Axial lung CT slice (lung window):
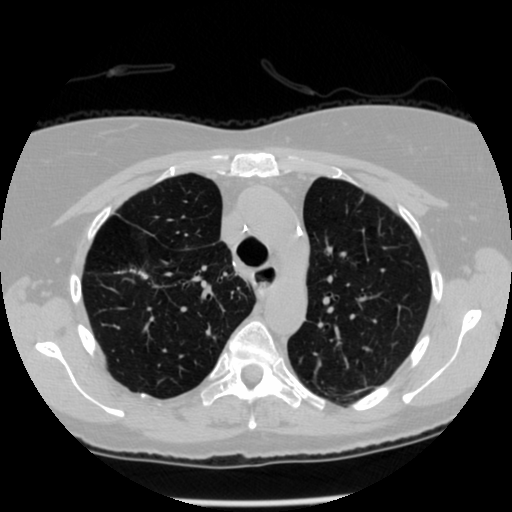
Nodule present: no